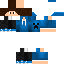
A male skeleton skin with dark skin, wearing brown long hair dressed in a blue hoodie and black pants, featuring a closed mouth.